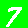
Digit: 7